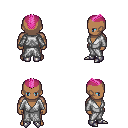
a pixel art fantasy rpg character, male body template, human, dark skin, white robe, metal pants, pink short mohawk hairstyle, metal boots, four views (front, back, left, right), 2x2 character sprite sheet, small pixel art, hard edges, no anti-aliasing